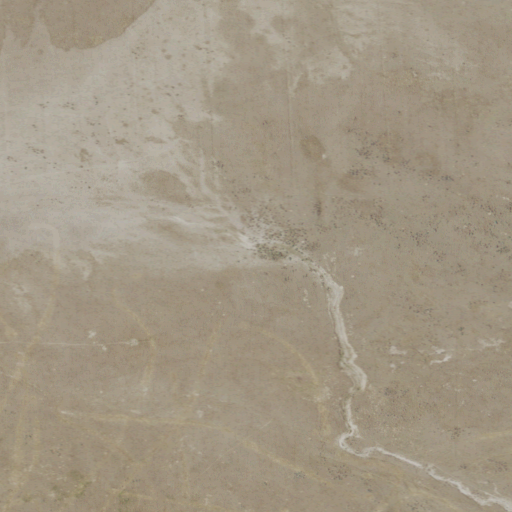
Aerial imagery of valley in Montana named Spring Draw containing only grassland